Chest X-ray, AP view. Patient: 65 years old, sex F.
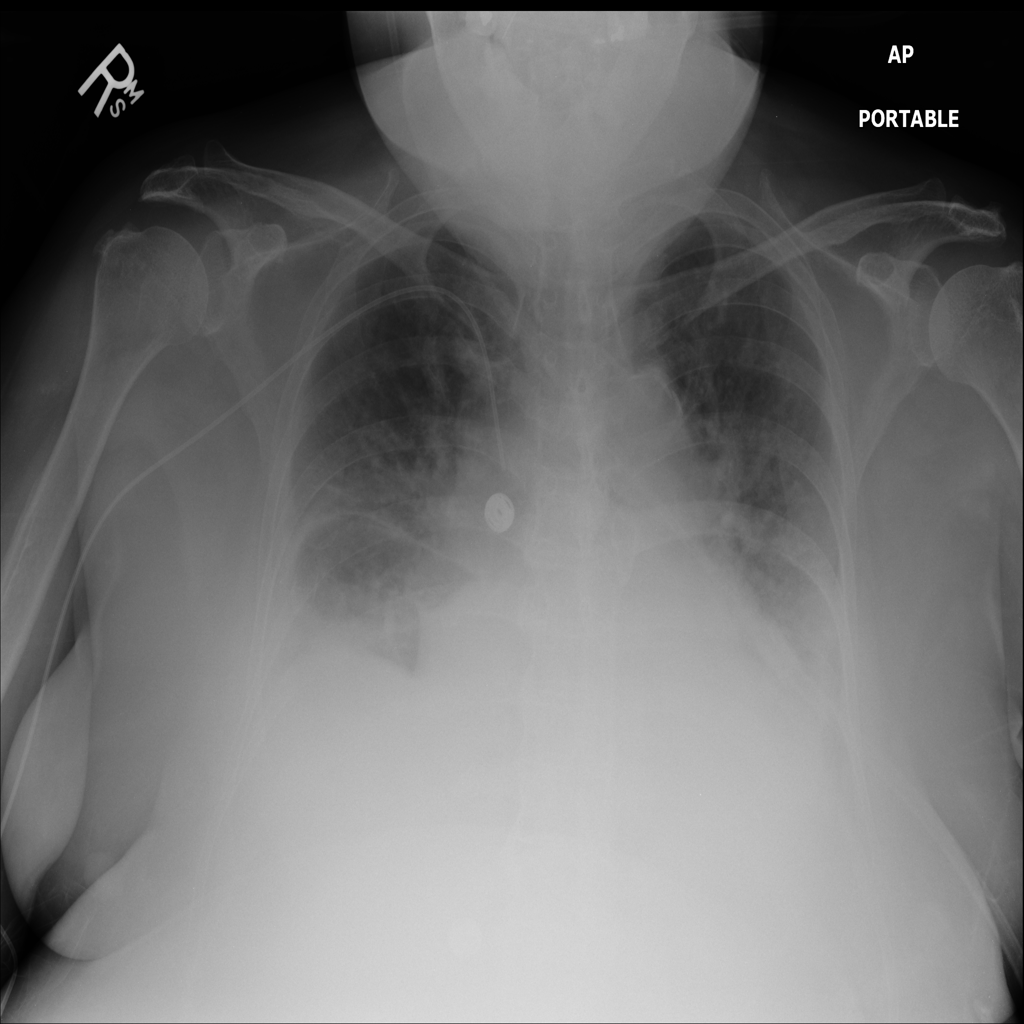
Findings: Effusion, Infiltration